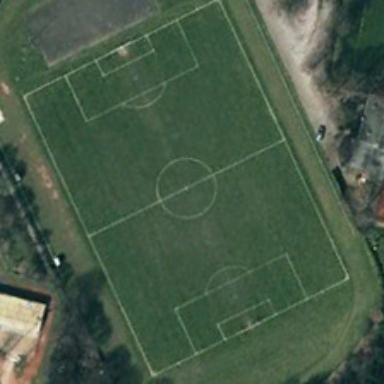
The football playground is surrounded by grass track .